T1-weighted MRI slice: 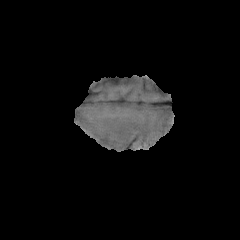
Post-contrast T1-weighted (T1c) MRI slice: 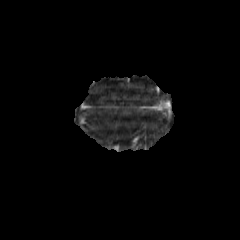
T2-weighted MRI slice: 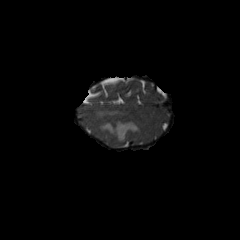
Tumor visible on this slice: yes